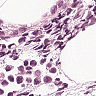
Metastatic tissue present: yes